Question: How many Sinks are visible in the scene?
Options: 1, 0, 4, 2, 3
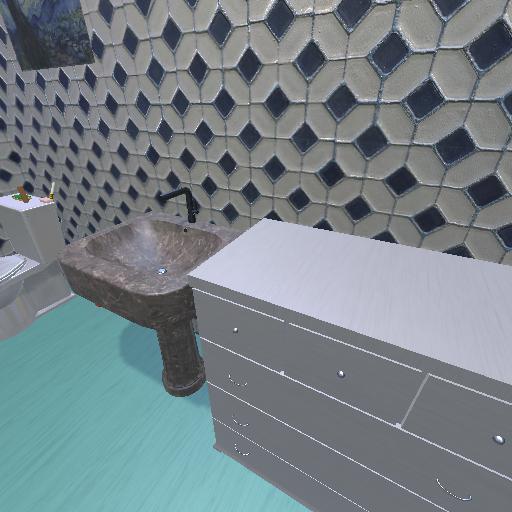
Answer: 1